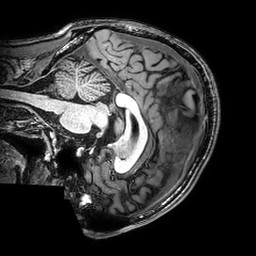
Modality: T1w
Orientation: sagittal
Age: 27
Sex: male
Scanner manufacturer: philips
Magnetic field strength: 3 T
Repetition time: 0.008299 s
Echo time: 0.00382 s